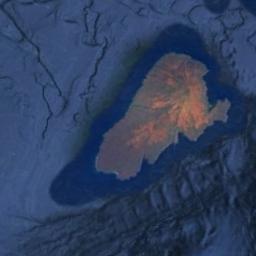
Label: island